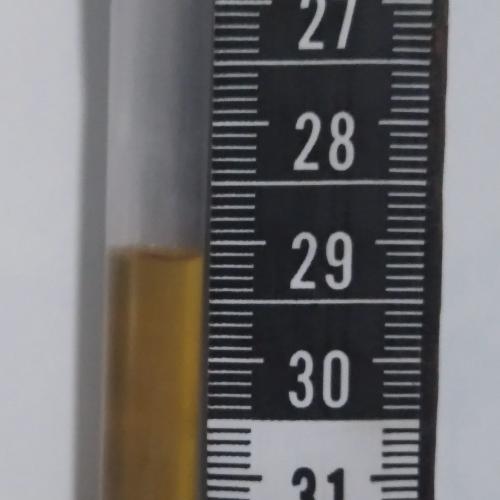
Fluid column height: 29.1 cm